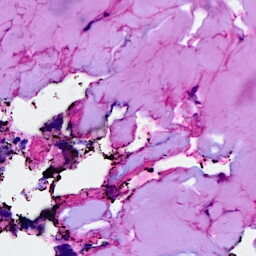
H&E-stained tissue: Breast